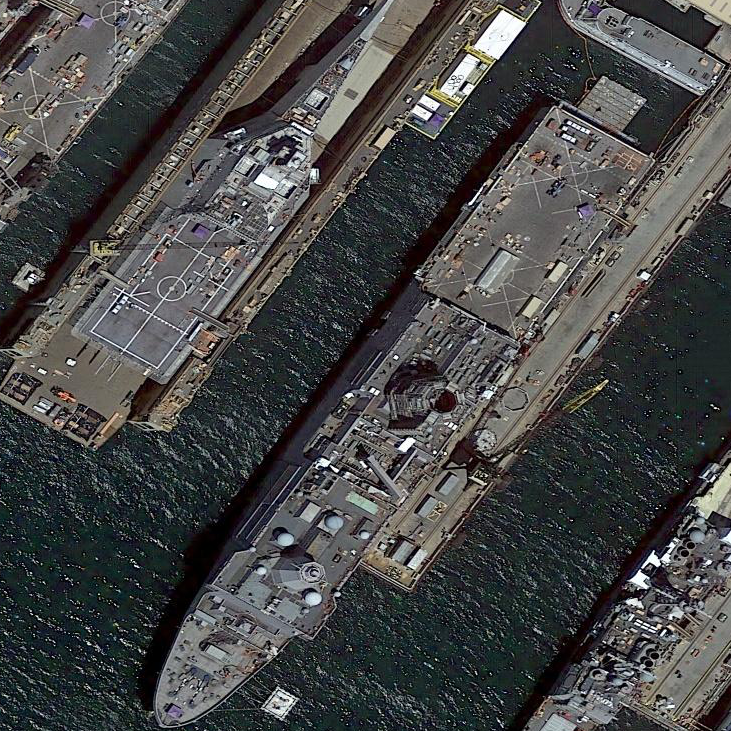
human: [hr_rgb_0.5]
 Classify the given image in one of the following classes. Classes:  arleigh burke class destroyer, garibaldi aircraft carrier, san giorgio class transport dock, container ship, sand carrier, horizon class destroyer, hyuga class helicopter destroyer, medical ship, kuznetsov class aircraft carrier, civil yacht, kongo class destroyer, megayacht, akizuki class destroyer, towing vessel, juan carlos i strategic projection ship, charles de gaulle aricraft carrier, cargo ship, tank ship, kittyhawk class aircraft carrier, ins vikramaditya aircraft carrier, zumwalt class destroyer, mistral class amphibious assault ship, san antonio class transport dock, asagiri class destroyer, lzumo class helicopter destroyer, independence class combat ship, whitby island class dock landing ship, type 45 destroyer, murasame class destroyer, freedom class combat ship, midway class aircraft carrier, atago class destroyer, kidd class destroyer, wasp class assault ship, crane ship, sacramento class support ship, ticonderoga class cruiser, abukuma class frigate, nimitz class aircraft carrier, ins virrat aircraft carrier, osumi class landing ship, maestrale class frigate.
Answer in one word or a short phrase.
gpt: San Antonio class transport dock